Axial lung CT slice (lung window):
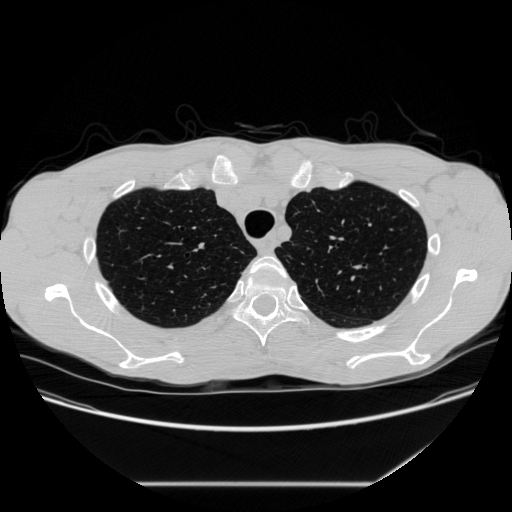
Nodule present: no